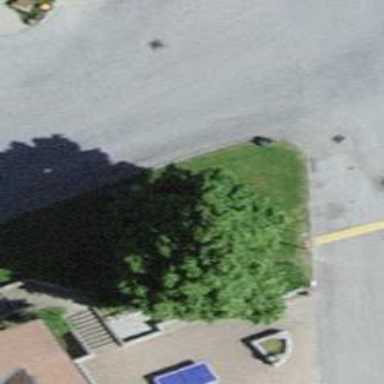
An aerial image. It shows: Bench for seating.